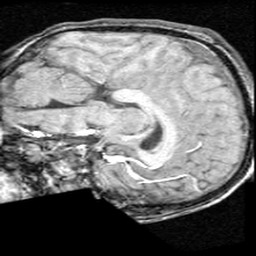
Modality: T1w
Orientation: sagittal
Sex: male
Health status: ill
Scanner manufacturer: ge
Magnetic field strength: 1.5 T
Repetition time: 21 s
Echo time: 0.008 s